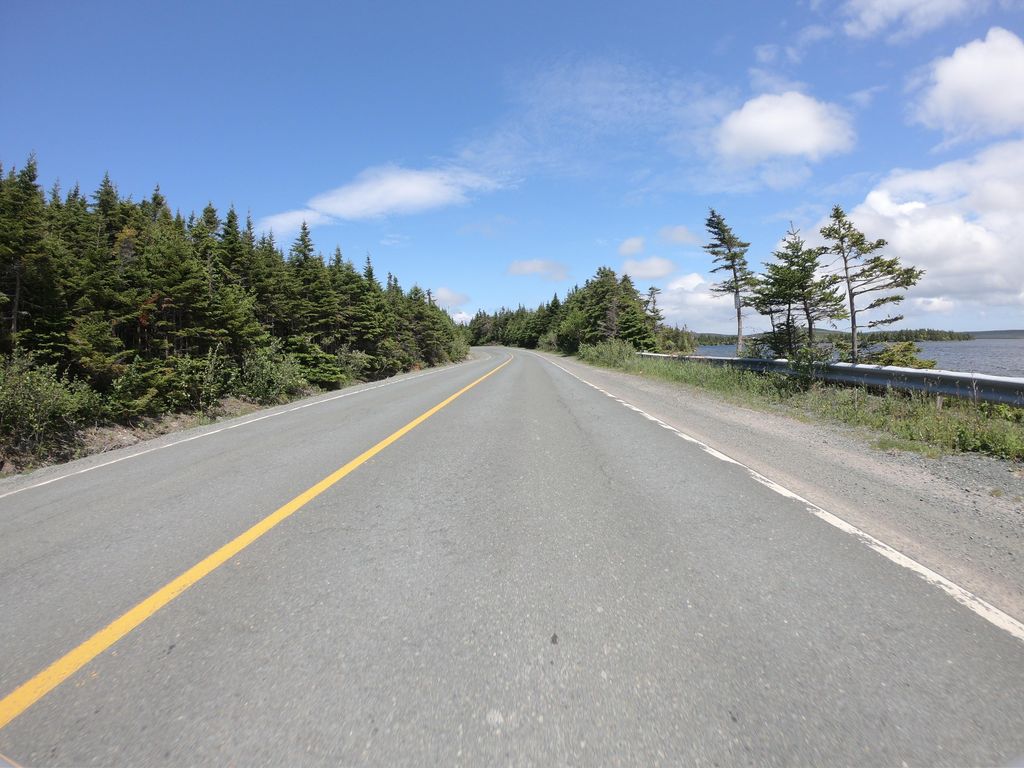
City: st_johns